Chest X-ray. View position: PA
Patient age: 49
Patient sex: F
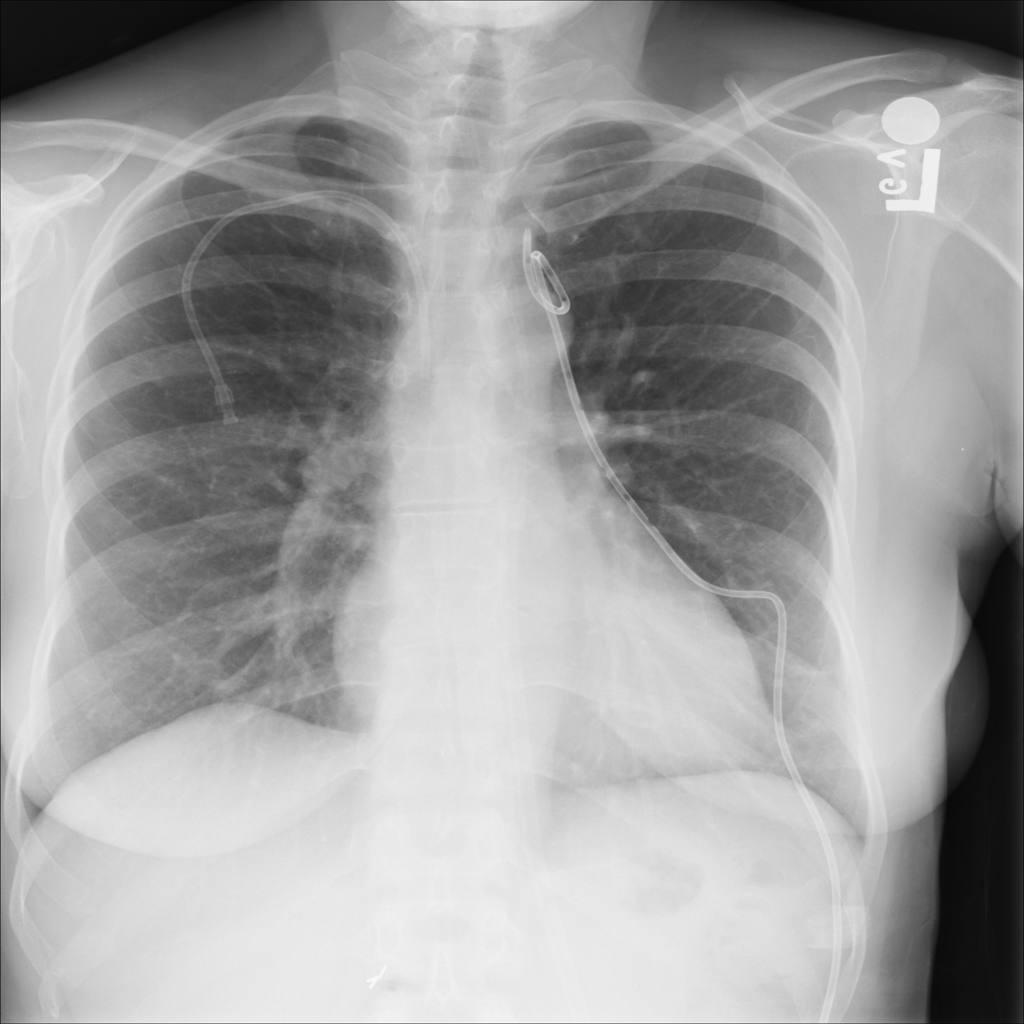
Finding: Pneumothorax